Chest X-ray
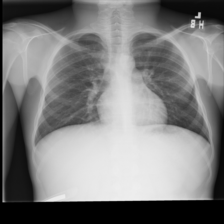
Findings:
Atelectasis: negative
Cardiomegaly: negative
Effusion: negative
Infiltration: negative
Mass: negative
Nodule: negative
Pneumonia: negative
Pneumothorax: negative
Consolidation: negative
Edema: negative
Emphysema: negative
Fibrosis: negative
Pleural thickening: negative
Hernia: negative